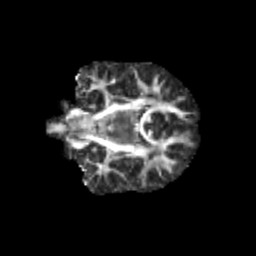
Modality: FA
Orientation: coronal
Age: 9
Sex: male
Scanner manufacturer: siemens
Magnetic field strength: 3 T
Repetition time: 3.8 s
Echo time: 0.07 s